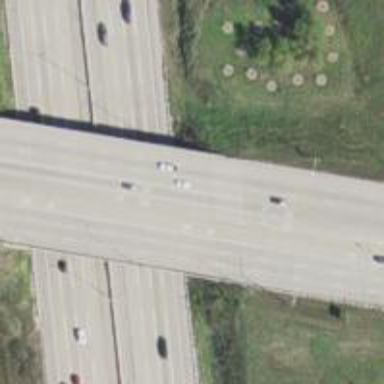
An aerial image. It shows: Viaduct bridge over trunk highway.